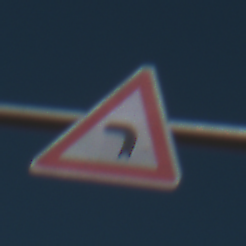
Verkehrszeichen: KurveLinks
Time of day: Midday
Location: Outdoor (Special)
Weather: PartlyCloudy
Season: NotSpecified
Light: Natural